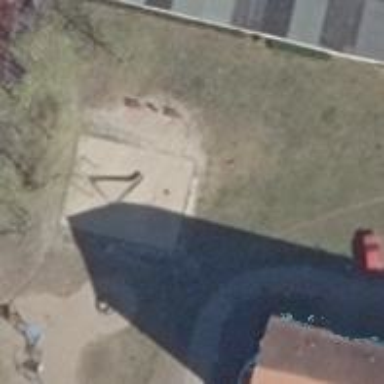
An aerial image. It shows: Playground with swings.